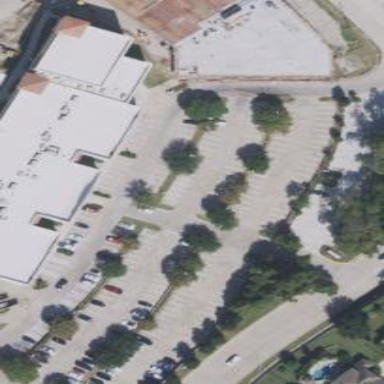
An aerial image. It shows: Parking area with surface.